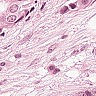
Metastatic tissue present: yes